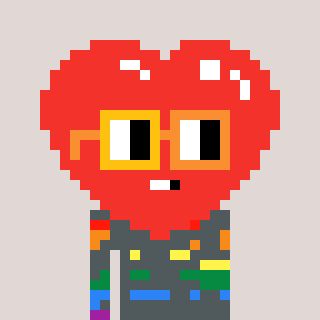
a pixel art character with square yellow and orange glasses, a heart-shaped head and a orange-colored body on a warm background